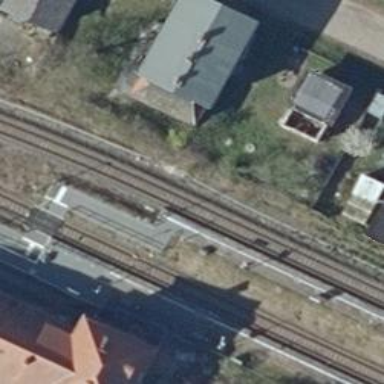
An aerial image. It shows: Platform for public transport and railway services.